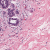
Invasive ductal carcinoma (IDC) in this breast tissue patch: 0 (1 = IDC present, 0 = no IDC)